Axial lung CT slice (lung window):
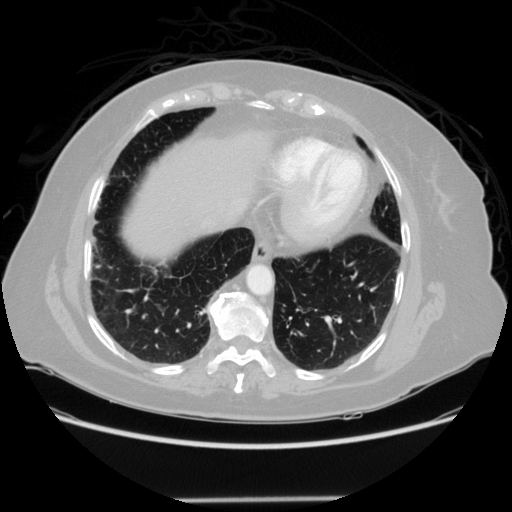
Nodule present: no